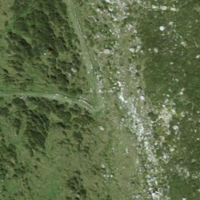
EUNIS habitat code: 26
Species observed at this site:
Oenanthe oenanthe
Phoenicurus ochruros